Interaction volume radius: 5 \u00c5
Interaction volume height: 10 \u00c5
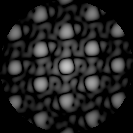
Disorder parameter: 0.06528